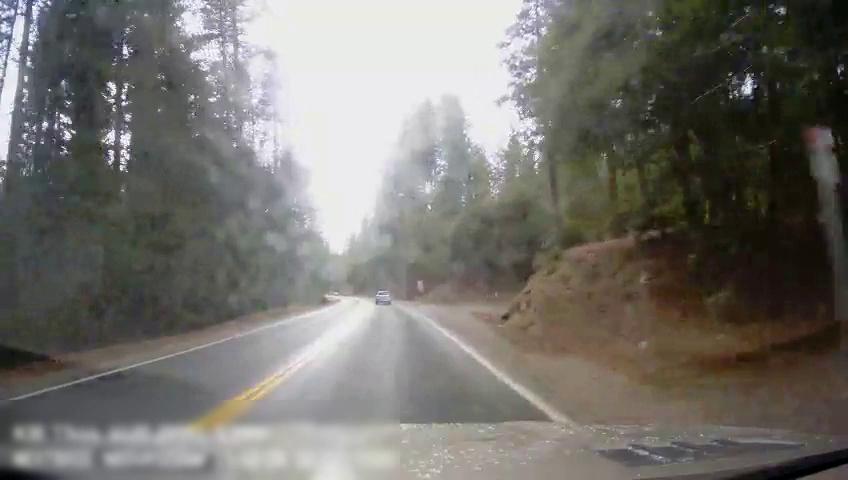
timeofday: Day
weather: Sunny
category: Drivable Space
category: Vehicles | SUV
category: Lanes | Current Lane
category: Lanes | Current Lane
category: Lanes | Opposite Lane
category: Lanes | Opposite Lane
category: Traffic | Signs